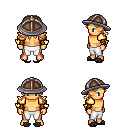
a pixel art fantasy rpg character, male body template, human, tanned skin, gold arm armor, white pants, light blonde loose hair, chain helm, leather bracers, gray slippers, four views (front, back, left, right), 2x2 character sprite sheet, small pixel art, hard edges, no anti-aliasing